Question: im triyng to figure out an smart way to solve this problem. In my MySql server i have this simplified table:

As you can see, this is an statistic table, im interested on ploting how many visits ( under the colunm) recived independently of the ip by each day from the begining of the data, that means that i have to query something like . But, this gives me a bunch of rows representing each visit made.
The question is, how can i use this raw data retrived from the query to obtain an array with the total visits by day (i dont care about time)?
Im using PHP, is a good idea to make the adaptation using a php script or it can be done using just MySQL querys?
If i reach the array with the total visits by day i can just simple adapt the format i need by:
'''
$result=mysql_query("SELECT * FROM ".table_stats." WHERE user_url='xxx' AND type='profile_visit'");
echo "data.addRows([";
while($row = mysql_fetch_array($result, MYSQL_ASSOC)) {
$salida = $salida . "['".$row['date']."', $row['total']],";
}
$salida = rtrim($salida, ",");
echo $salida . "]);";
'''
Thanks for any help and orientation about this.
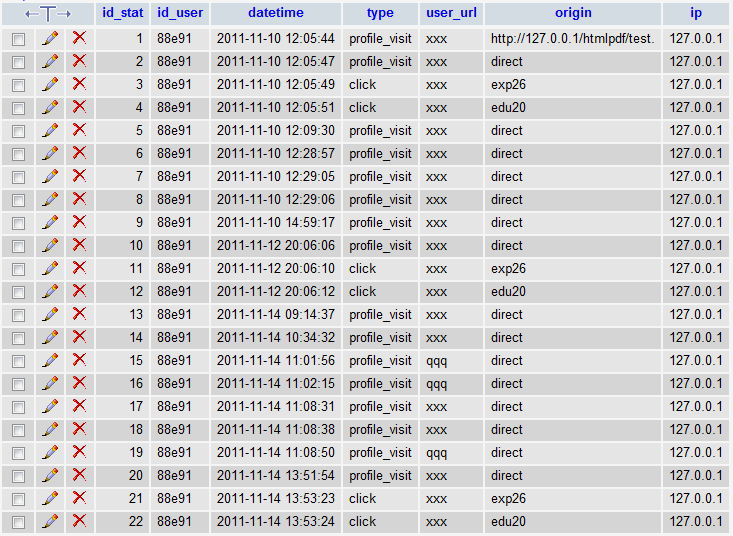
Answer: You can easily do this directly from SQL that will run faster than retrieving the information from the DB and then processing it with php. The query should look like:
'''
SELECT datetime, COUNT(id_stat) as numVisits WHERE type="type_profile" AND user_url = "xxx" GROUP BY DATE(DATE_SUB(datetime, INTERVAL 1 DAY))
'''
This will return the number of visits (numVisits) grouped by day, and the lowest datetime recorded that day.
I do not know if you want to display the information just showing the day. If so, you will need to use php to modify the string provided by the DB.
---
Using your example the result of the query is:
|
2011-11-10 12:05:44 | 9
2011-11-12 20:06:06 | 3
...